高三 · 立体几何学
两个圆柱的底面半径分别为 $R, r(R>r)$, 平面 $\pi$ 与它们的母线的夹角分别为 $\alpha, \beta\left(\alpha<\beta<90^{\circ}\right)$,斜截口椭圆的离心率分别为 $\mathrm{e}_{1}, \mathrm{e}_{2}$, 则 ( )
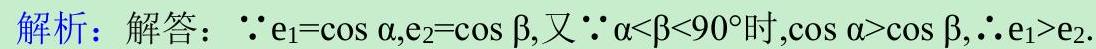
A. $\mathrm{e}_{1}>\mathrm{e}_{2}$
B. $\mathrm{e}_{1}<\mathrm{e}_{2}$
C. $\mathrm{e}_{1}=\mathrm{e}_{2}$
D. 无法确定
答案: A